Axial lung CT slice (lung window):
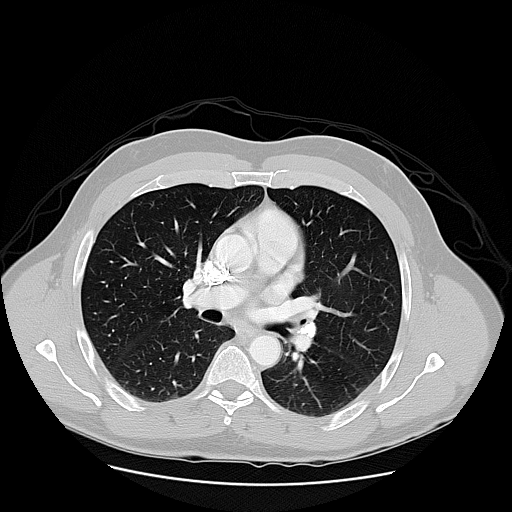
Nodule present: no